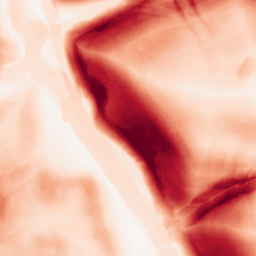
Category: morphological
Decomposition family: morphological_gradient
Decomposition parameters: size: 15
shape: square
Upsampling method: quartic
Upsampling parameters: scale: 8
Upsampling scale: 8